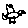
Label: bird